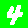
Digit: 4